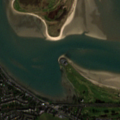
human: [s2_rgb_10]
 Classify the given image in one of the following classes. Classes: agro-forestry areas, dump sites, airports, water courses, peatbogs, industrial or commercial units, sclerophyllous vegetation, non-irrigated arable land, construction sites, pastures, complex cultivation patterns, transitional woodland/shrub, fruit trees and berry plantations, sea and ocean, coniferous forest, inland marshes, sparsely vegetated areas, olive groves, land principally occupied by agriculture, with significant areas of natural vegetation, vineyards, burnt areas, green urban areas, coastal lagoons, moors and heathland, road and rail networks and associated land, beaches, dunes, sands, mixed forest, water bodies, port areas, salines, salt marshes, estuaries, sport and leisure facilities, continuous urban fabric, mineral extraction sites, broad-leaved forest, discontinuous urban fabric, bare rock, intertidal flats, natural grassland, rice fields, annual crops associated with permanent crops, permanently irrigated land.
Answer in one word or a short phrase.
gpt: discontinuous urban fabric, sport and leisure facilities, intertidal flats